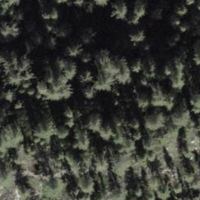
EUNIS habitat code: 43
Species observed at this site:
Arnica montana